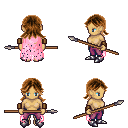
a pixel art fantasy rpg character, female body template, human, tanned skin, pink tattered cape, magenta pants, brown loose hair, leather bracers, metal boots, spear, four views (front, back, left, right), 2x2 character sprite sheet, small pixel art, hard edges, no anti-aliasing